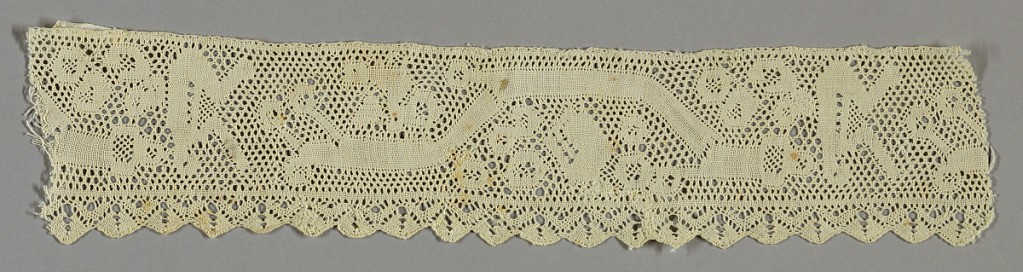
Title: Border
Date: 17th century
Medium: linen Technique: bobbin lace (Valenciennes ground)
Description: Border with shallow scallops and Valenciennes ground. Each scallop is filled with a flower motif.